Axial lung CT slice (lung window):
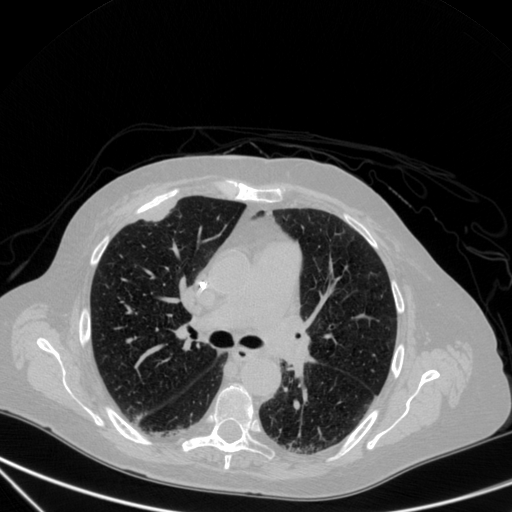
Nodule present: yes
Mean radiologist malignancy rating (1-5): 4